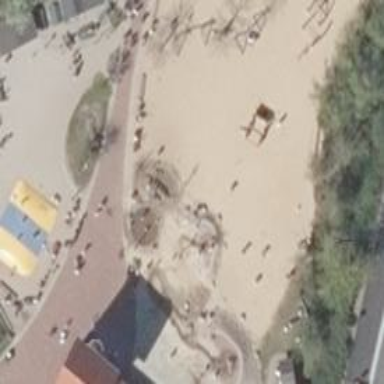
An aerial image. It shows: Playground featuring water elements.